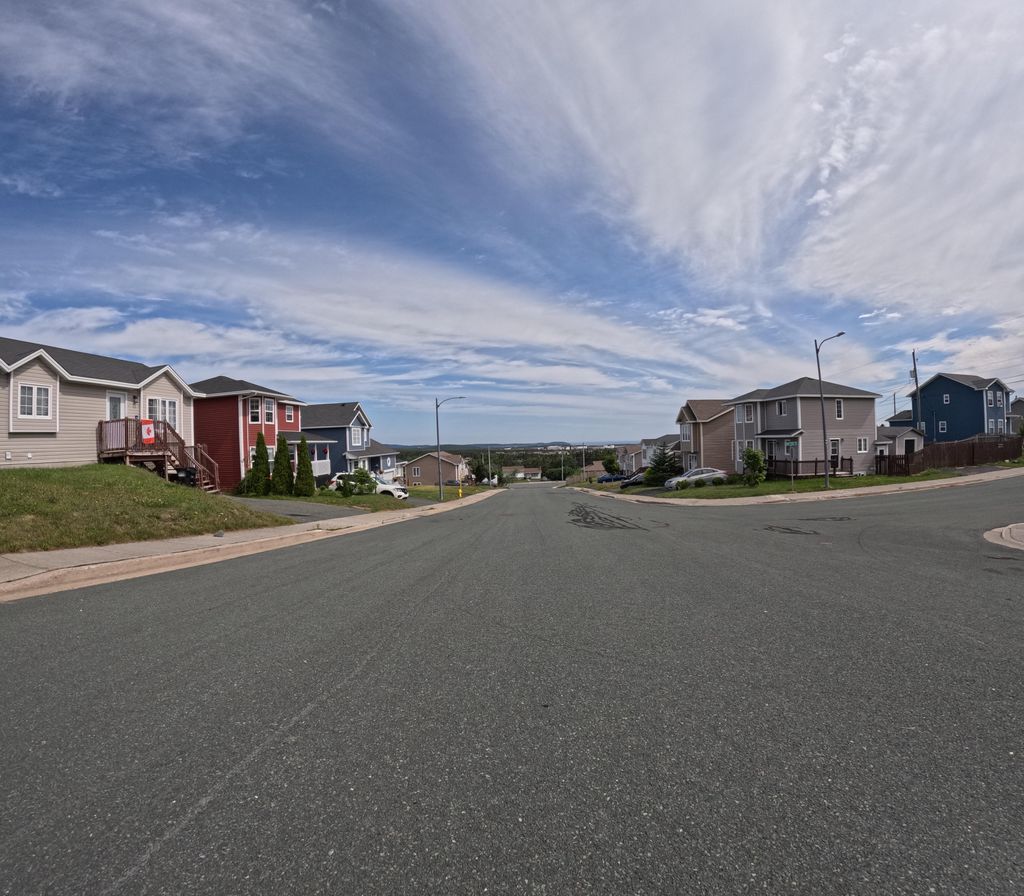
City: st_johns